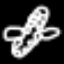
Label: airplane